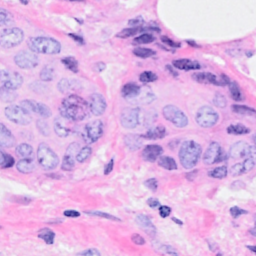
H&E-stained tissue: Breast